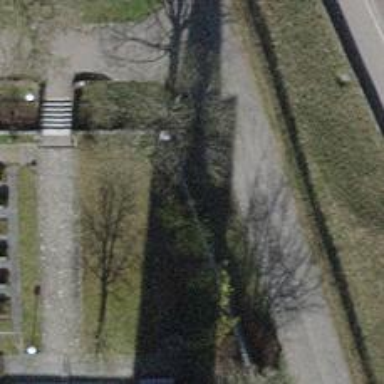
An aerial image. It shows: Urban tree adds touch of nature to the surroundings.